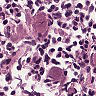
Metastatic tissue present: no